Question: Im currently writing a program that is encrypting a password (using a custom method), and then encoding the password to Base64 using the To/FromBase64Transform classes. The problem is, when i encode my encrypted password, I am unable to decode it back to its proper encrypted state. The Base64Helper class is just a wrapper for the To/FromBase64Transform classes.
My Test Code:
'''
static void Main(string[] args)
{
bool Worked = false;
string Password = "testing";
Console.WriteLine("Password: " + Password);
// == Encode then decode 64 test. DecPass64 should equal password == //
// Encodes to Base64 using ToBase64Transform
string EncPass64 = Base64Helper.EncodeString(Password);
// Decodes a Base64 string using FromBase64Transform
string DecPass64 = Base64Helper.DecodeString(EncPass64);
// Test if base 64 ecoding / decoding works
Worked = (Password == DecPass64);
Console.WriteLine();
Console.WriteLine("Base64 Pass Encoded: " + EncPass64);
Console.WriteLine("Base64 Pass Decoded: " + DecPass64);
Console.WriteLine("Base64 Encode to Base64 Decode Worked? : " + Worked); // True
// gspassenc uses XOR to switch passwords back and forth between encrypted and decrypted
string GsEncodedPass = gspassenc(Password);
string GsDecodedPass = gspassenc(GsEncodedPass);
Worked = (Password == GsDecodedPass);
// GsDecodedPass should equal the original Password
Console.WriteLine();
Console.WriteLine("GsPass Encoded: " + GsEncodedPass);
Console.WriteLine("GsPass Decoded: " + GsDecodedPass);
Console.WriteLine("GsEncode to GsDecode Worked? : " + Worked); // True
// Bas64 encode the encrypted password. Then decode the base64. B64_GsDecodedPass should equal
// the GsEncoded Password... But it doesn't for some reason!
string B64_GsEncodedPass = Base64Helper.EncodeString(GsEncodedPass);
string B64_GsDecodedPass = Base64Helper.DecodeString(B64_GsEncodedPass);
Worked = (B64_GsDecodedPass == GsEncodedPass);
// Print results
Console.WriteLine();
Console.WriteLine("Base64 Encoded GsPass: " + B64_GsEncodedPass);
Console.WriteLine("Base64 Decoded GsPass: " + B64_GsDecodedPass);
Console.WriteLine("Decoded == GS Encoded Pass? : " + Worked); // False
// Stop console from closing till we say so
Console.Read();
}
private static int gslame(int num)
{
int c = (num >> 16) & 0xffff;
int a = num & 0xffff;
c *= 0x41a7;
a *= 0x41a7;
a += ((c & 0x7fff) << 16);
if (a < 0)
{
a &= 0x7fffffff;
a++;
}
a += (c >> 15);
if (a < 0)
{
a &= 0x7fffffff;
a++;
}
return a;
}
private static string gspassenc(string pass)
{
int a = 0;
int num = 0x79707367; // gspy
int len = pass.Length;
char[] newPass = new char[len];
for (int i = 0; i < len; ++i)
{
num = gslame(num);
a = num % 0xFF;
newPass[i] = (char)(pass[i] ^ a);
}
return new String(newPass);
}
'''
And the result is:

Any help will be much appreciated!
: Here is my Base64Helper Class:
'''
class Base64Helper
{
public static string DecodeString(string encoded)
{
return Encoding.ASCII.GetString(Convert.FromBase64String(encoded));
}
public static string EncodeString(string decoded)
{
return Convert.ToBase64String(Encoding.ASCII.GetBytes(decoded));
}
}
'''
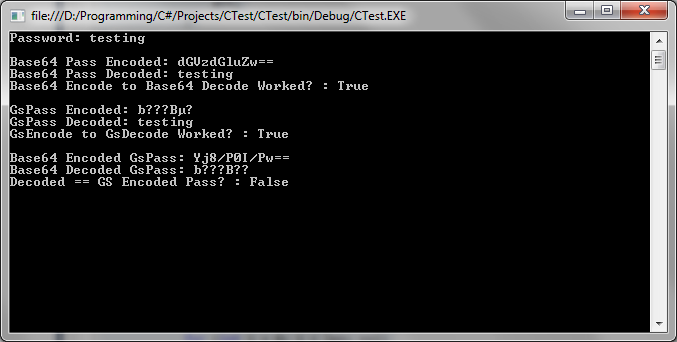
Answer: It's because of the way you are interfering with the Unicode "Chars" of the string with the encoding algorithm and then constructing a String using those "Chars" which then might not form a valid Unicode stream.
When converting from your String to a Byte array and back again, you need to decide which encoding to use....and you can't arbitrarily change the byte stream (via your encryption routine) and expect it to produce a valid string when being converted back.
I've modified your code to show some string to byte[] conversion steps...you can adjust these depending on your need.

'''
static void Main(string[] args)
{
bool Worked = false;
string Password = "testing";
Console.WriteLine("Password: " + Password);
// == Encode then decode 64 test. DecPass64 should equal password == //
// Encodes to Base64 using ToBase64Transform
string EncPass64 = Base64Helper.EncodeString(Password);
// Decodes a Base64 string using FromBase64Transform
string DecPass64 = Base64Helper.DecodeString(EncPass64);
// Test if base 64 ecoding / decoding works
Worked = (Password == DecPass64);
Console.WriteLine();
Console.WriteLine("Base64 Pass Encoded: " + EncPass64);
Console.WriteLine("Base64 Pass Decoded: " + DecPass64);
Console.WriteLine("Base64 Encode to Base64 Decode Worked? : " + Worked); // True
// gspassenc uses XOR to switch passwords back and forth between encrypted and decrypted
byte [] passwordbytes = Encoding.UTF8.GetBytes(Password);
byte [] bytes_GsEncodedPass = gspassenc(passwordbytes);
string GsEncodedPass = Encoding.UTF8.GetString(bytes_GsEncodedPass);
byte[] bytes_GsDecodedPass = gspassenc(bytes_GsEncodedPass);
string GsDecodedPass = Encoding.UTF8.GetString(bytes_GsDecodedPass);
Worked = (Password == GsDecodedPass);
// GsDecodedPass should equal the original Password
Console.WriteLine();
Console.WriteLine("GsPass Encoded: " + GsEncodedPass);
Console.WriteLine("GsPass Decoded: " + GsDecodedPass);
Console.WriteLine("GsEncode to GsDecode Worked? : " + Worked); // True
// Bas64 encode the encrypted password. Then decode the base64. B64_GsDecodedPass should equal
// the GsEncoded Password... But it doesn't for some reason!
string B64_GsEncodedPass = Convert.ToBase64String(bytes_GsEncodedPass);
byte []bytes_B64_GsDecodedPass = Convert.FromBase64String(B64_GsEncodedPass);
string B64_GsDecodedPass = Encoding.UTF8.GetString(bytes_B64_GsDecodedPass);
Worked = (B64_GsDecodedPass == GsEncodedPass);
// Print results
Console.WriteLine();
Console.WriteLine("Base64 Encoded GsPass: " + B64_GsEncodedPass);
Console.WriteLine("Base64 Decoded GsPass: " + B64_GsDecodedPass);
Console.WriteLine("Decoded == GS Encoded Pass? : " + Worked); // False
// Stop console from closing till we say so
Console.Read();
}
private static int gslame(int num)
{
int c = (num >> 16) & 0xffff;
int a = num & 0xffff;
c *= 0x41a7;
a *= 0x41a7;
a += ((c & 0x7fff) << 16);
if (a < 0)
{
a &= 0x7fffffff;
a++;
}
a += (c >> 15);
if (a < 0)
{
a &= 0x7fffffff;
a++;
}
return a;
}
private static byte[] gspassenc(byte [] pass)
{
int a = 0;
int num = 0x79707367; // gspy
int len = pass.Length;
byte[] newPass = new byte[len];
for (int i = 0; i < len; ++i)
{
num = gslame(num);
a = num % 0xFF;
newPass[i] = (byte)(pass[i] ^ a);
}
return newPass;
}
'''
}